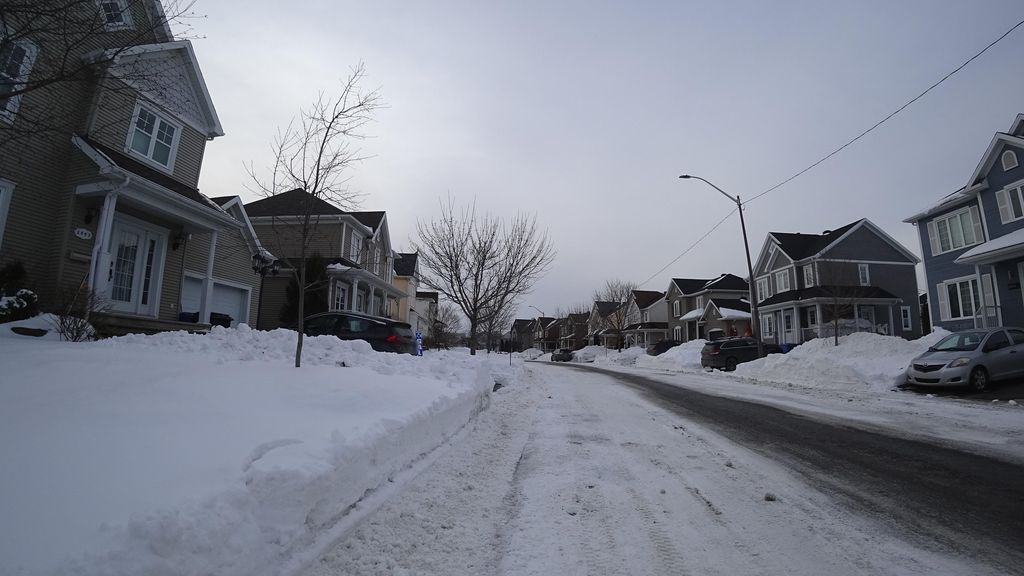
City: quebec_city